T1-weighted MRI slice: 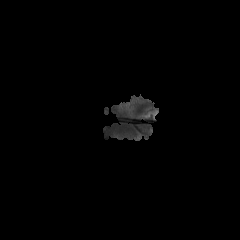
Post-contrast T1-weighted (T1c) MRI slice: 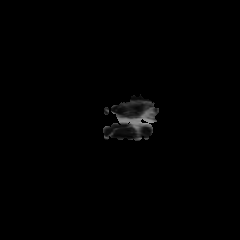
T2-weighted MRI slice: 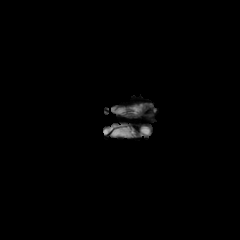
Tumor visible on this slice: no